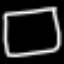
Label: square